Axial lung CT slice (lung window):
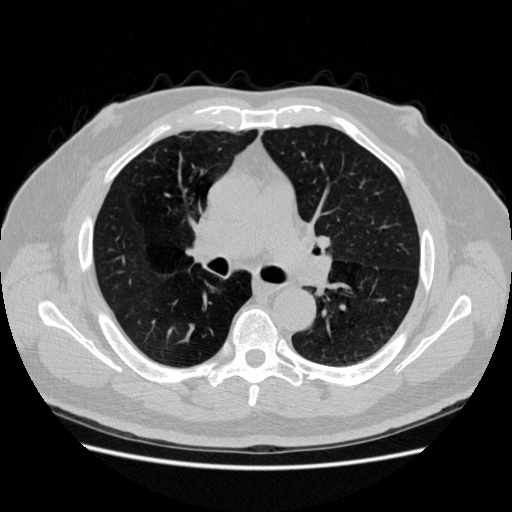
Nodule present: no